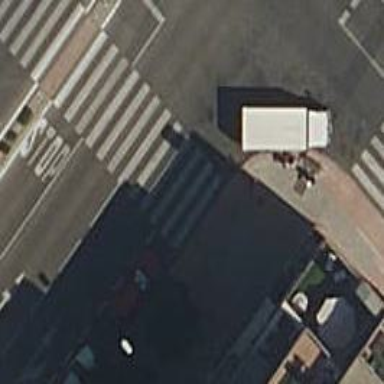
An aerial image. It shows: Zebra crossing on the road.